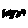
Label: zigzag